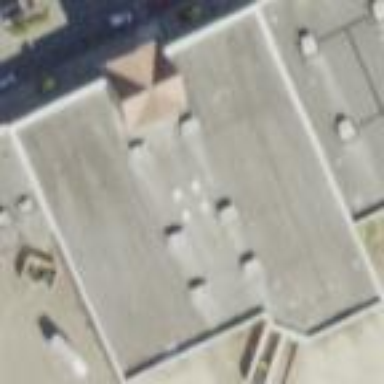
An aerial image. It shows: Retail building that houses furniture shop.